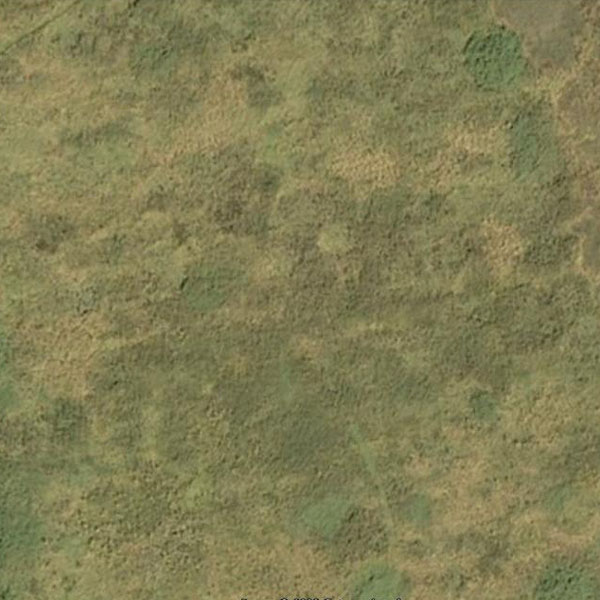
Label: Meadow